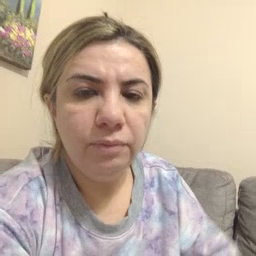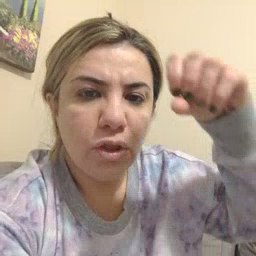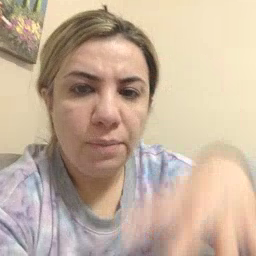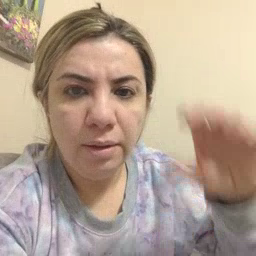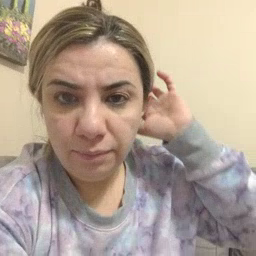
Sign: drop